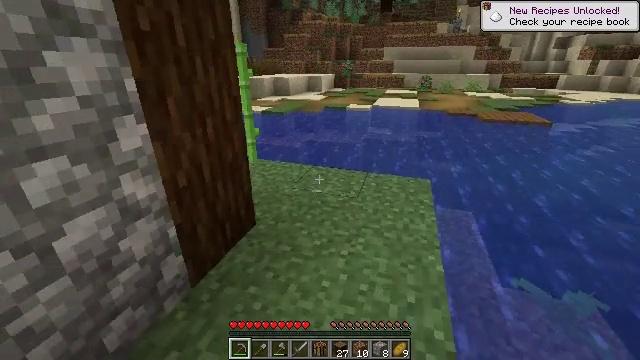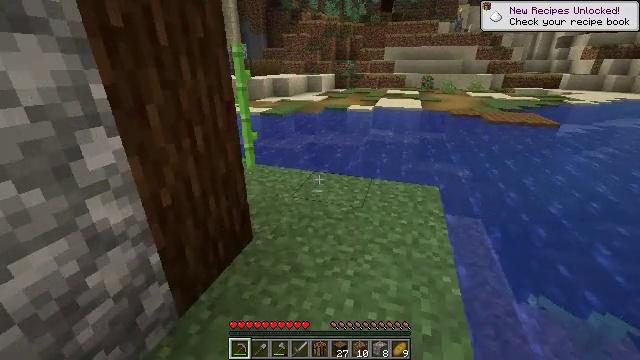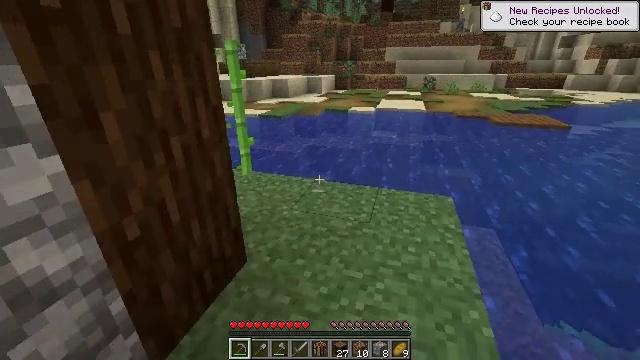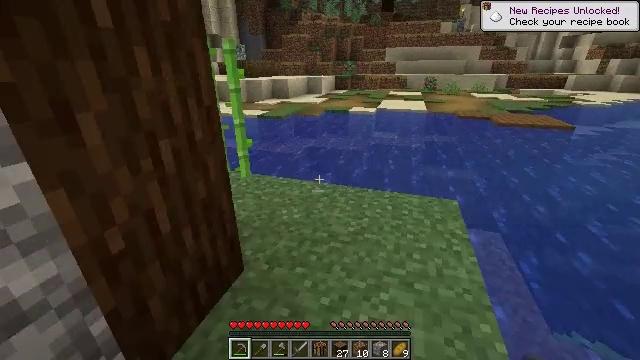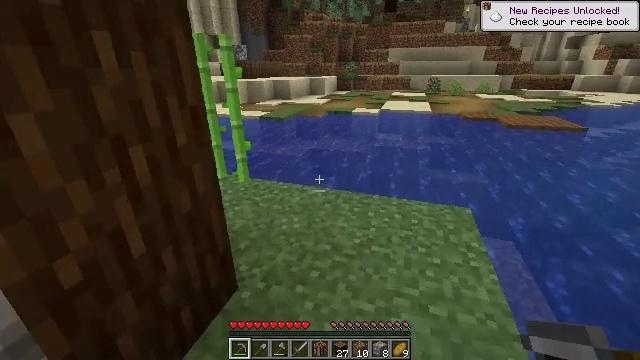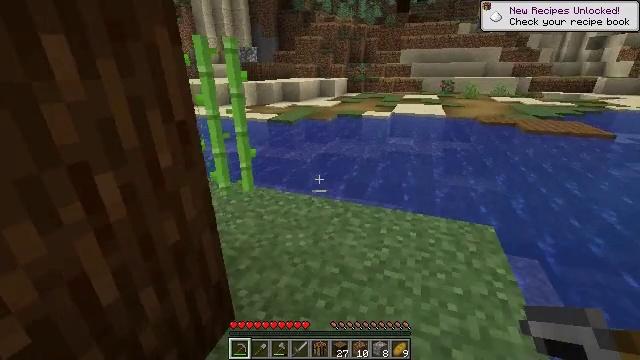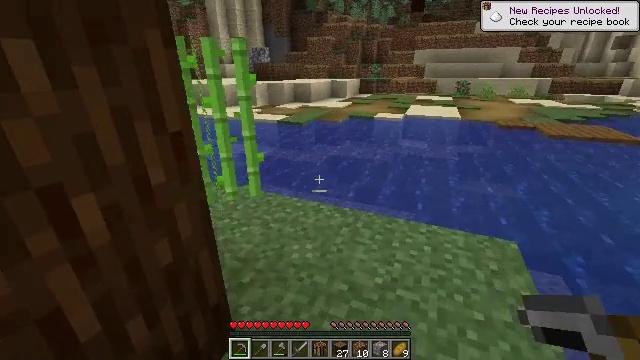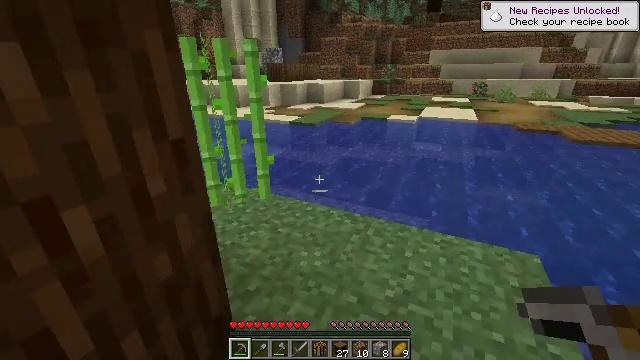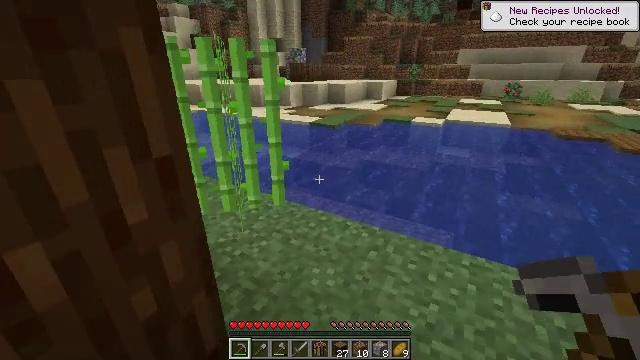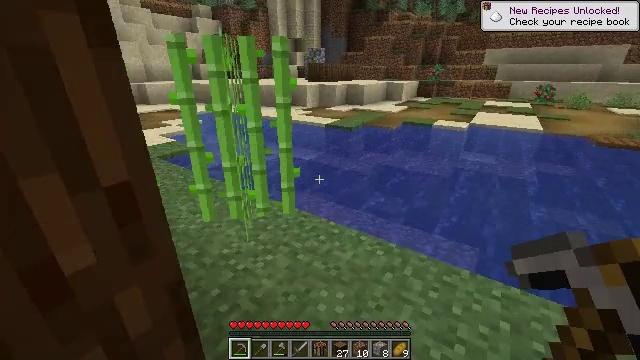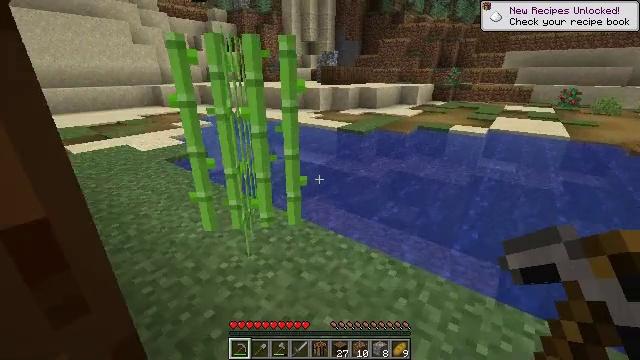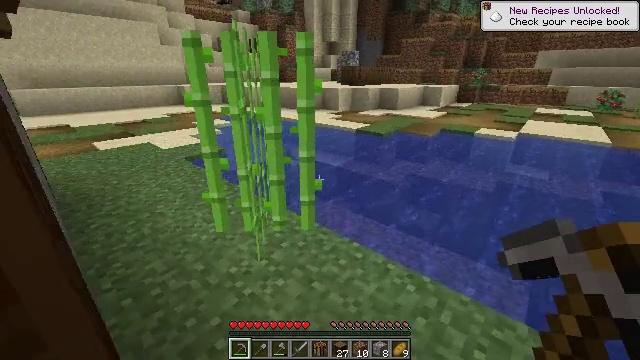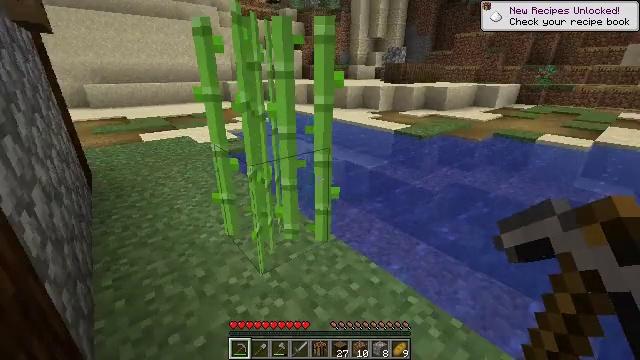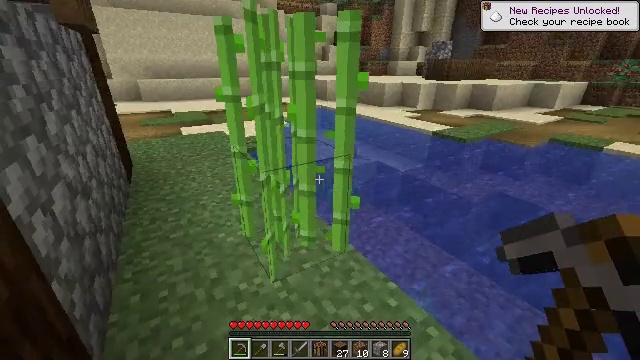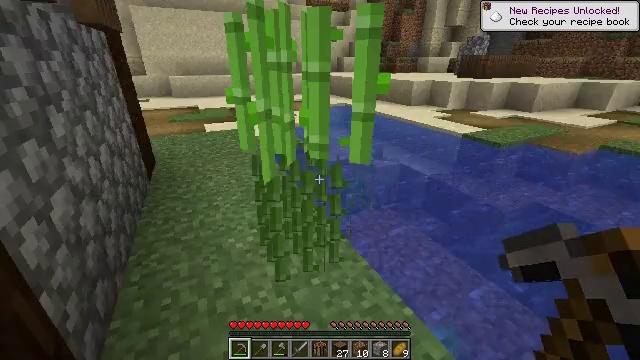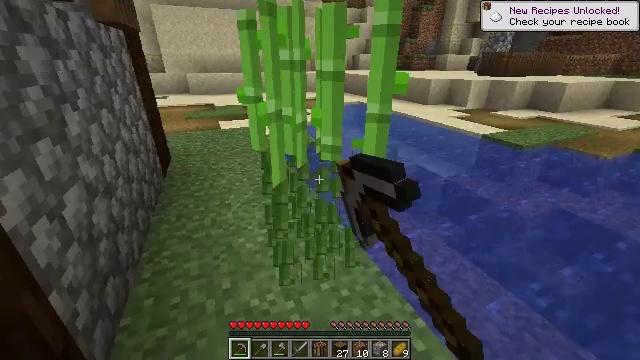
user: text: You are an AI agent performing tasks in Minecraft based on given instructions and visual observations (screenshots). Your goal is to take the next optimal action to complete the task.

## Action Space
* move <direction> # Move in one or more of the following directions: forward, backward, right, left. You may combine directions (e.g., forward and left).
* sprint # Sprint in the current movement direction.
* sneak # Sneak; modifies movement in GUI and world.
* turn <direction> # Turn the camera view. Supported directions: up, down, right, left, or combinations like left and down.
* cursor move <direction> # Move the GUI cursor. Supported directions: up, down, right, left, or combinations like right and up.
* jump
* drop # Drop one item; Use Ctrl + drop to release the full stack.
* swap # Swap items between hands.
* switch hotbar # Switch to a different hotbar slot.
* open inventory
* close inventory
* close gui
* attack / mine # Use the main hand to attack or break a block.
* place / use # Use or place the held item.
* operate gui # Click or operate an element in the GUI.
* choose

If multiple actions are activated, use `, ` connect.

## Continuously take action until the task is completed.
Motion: motion action
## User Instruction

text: Harvest sugar cane from the plant.
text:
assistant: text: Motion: move forward
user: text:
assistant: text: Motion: move forward
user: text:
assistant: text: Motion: move forward
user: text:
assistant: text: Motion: move forward
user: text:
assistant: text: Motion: move forward, turn left
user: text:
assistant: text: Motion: move forward, turn left
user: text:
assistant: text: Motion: move forward, turn left
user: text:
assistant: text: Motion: move forward, turn left
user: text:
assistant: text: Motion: move forward, turn left
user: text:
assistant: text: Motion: move forward, turn left
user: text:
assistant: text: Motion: move forward and move right, turn left
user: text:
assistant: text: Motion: move forward and move right, turn left
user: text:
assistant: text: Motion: move forward and move right, turn left
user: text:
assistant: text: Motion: move forward, turn left, attack / mine
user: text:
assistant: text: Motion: move forward, turn left, attack / mine
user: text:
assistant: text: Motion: move forward, turn left, attack / mine
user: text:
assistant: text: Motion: move forward, turn left
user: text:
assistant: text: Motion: move forward, turn left
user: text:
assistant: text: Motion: no_op